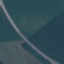
Land use / land cover class: Highway